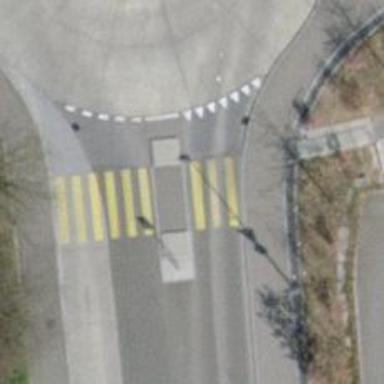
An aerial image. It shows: Marked crossing on the road.